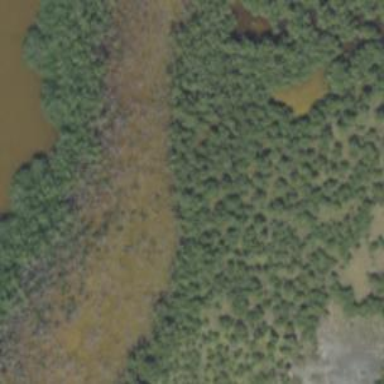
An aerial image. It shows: Beautiful wet meadow natural wetland.